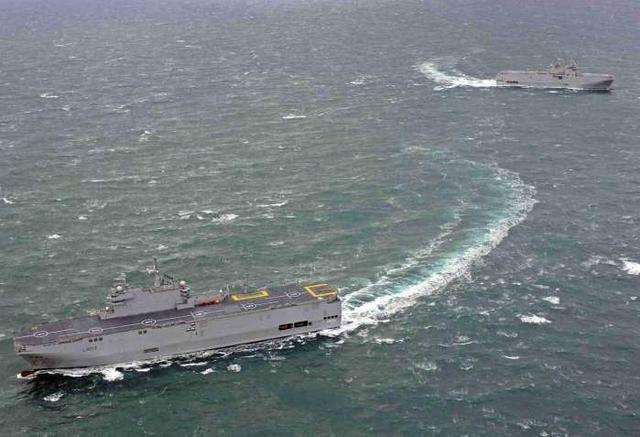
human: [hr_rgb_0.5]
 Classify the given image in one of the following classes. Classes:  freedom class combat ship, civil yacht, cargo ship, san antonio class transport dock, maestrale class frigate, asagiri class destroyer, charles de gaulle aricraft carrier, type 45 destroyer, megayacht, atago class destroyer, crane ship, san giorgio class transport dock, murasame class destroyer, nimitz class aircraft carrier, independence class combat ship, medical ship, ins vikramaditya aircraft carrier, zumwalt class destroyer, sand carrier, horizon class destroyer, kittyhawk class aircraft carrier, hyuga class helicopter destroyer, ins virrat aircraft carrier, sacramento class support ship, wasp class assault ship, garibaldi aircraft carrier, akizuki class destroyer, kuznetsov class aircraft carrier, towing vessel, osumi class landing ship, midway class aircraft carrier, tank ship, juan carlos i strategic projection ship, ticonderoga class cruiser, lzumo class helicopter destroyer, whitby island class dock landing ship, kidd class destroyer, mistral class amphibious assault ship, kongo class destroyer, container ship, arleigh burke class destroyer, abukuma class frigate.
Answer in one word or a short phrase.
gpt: Mistral class amphibious assault ship